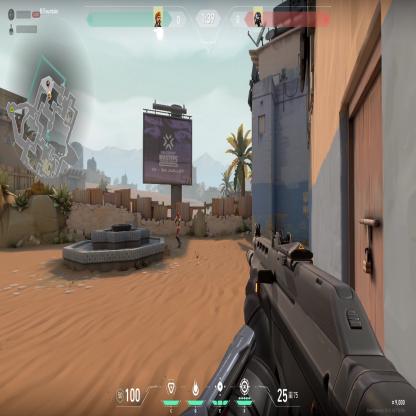
Label: enemy